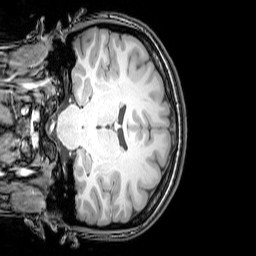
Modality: T1w
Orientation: coronal
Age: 21
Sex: female
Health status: healthy
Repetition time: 0.081 s
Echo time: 0.037 s